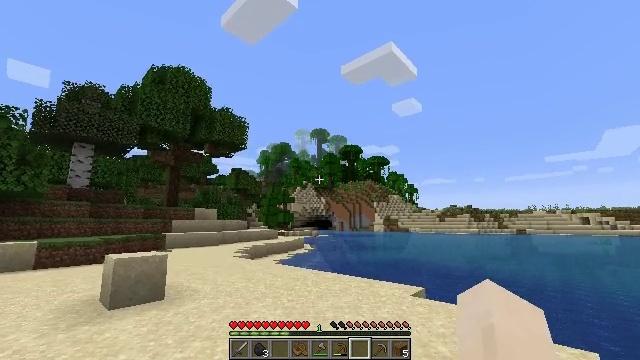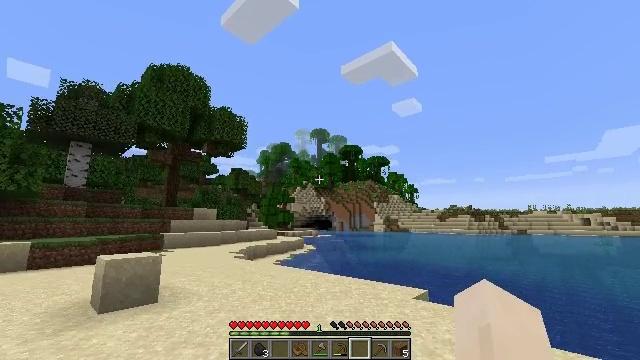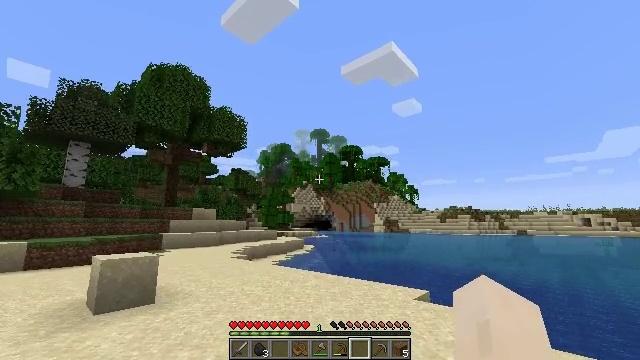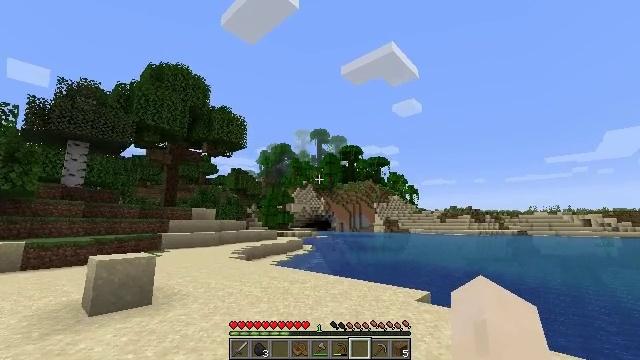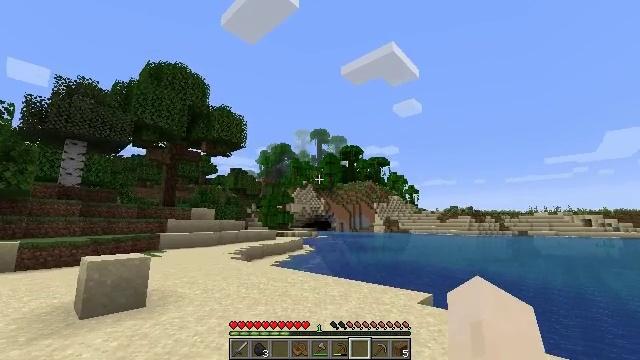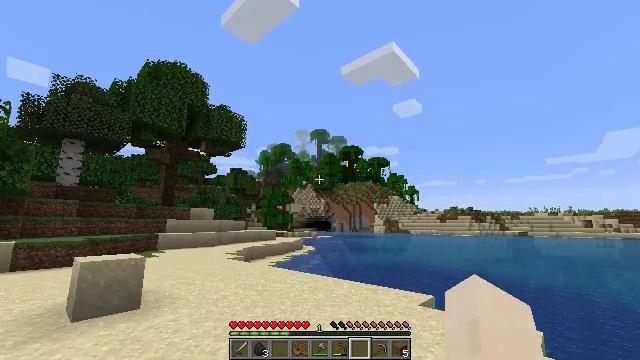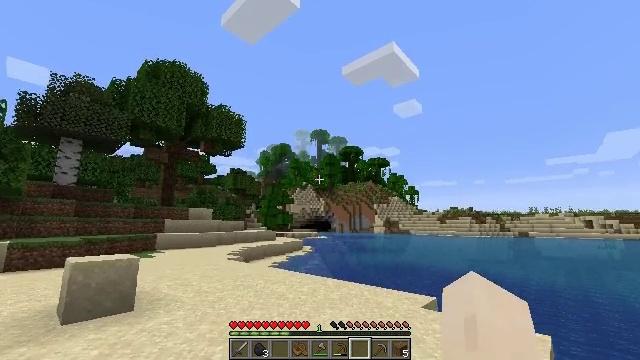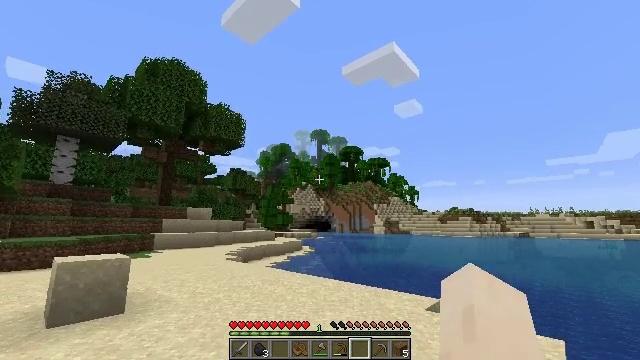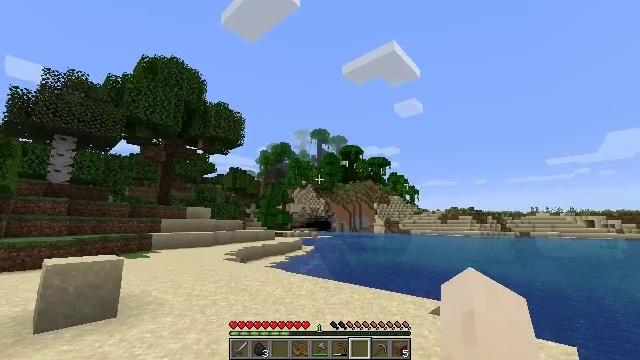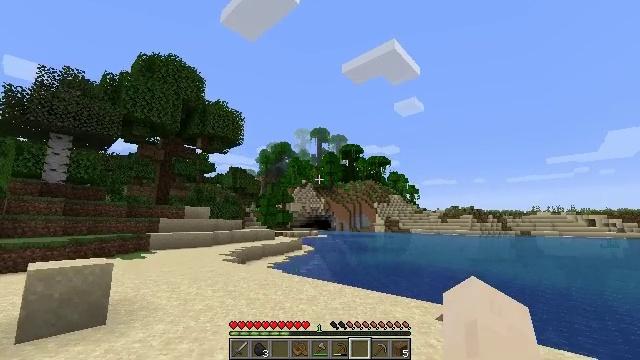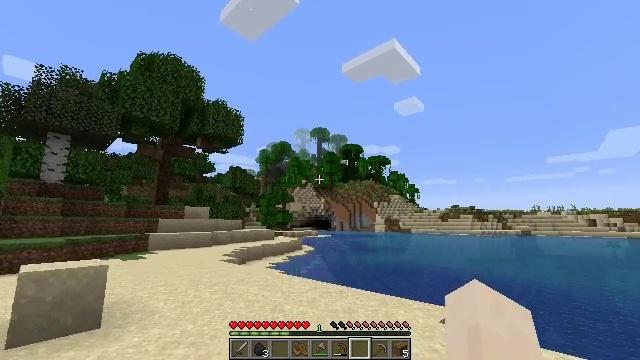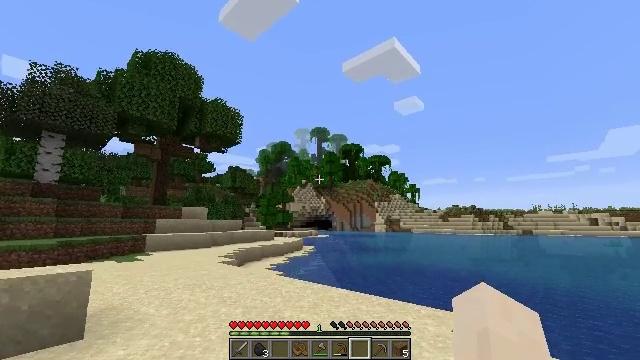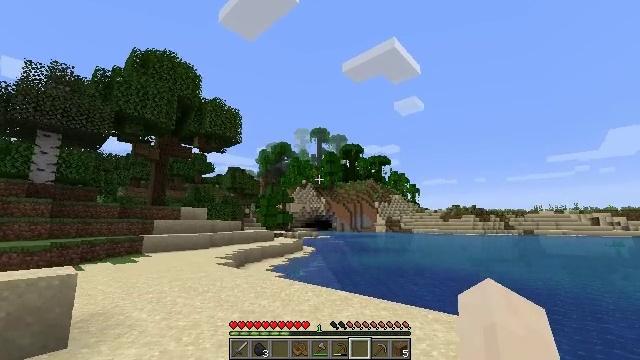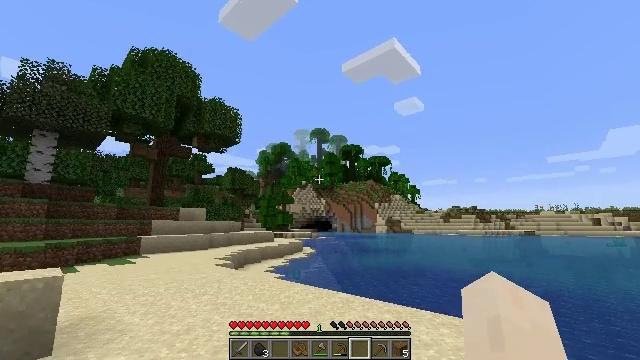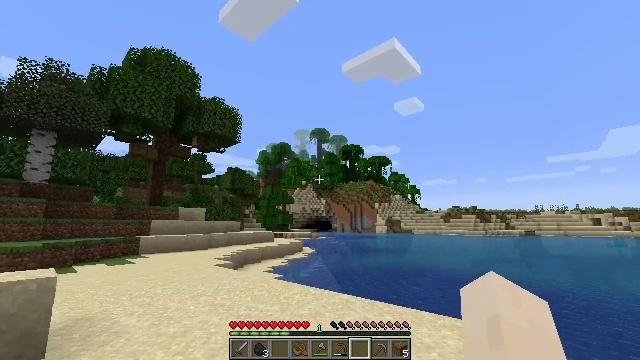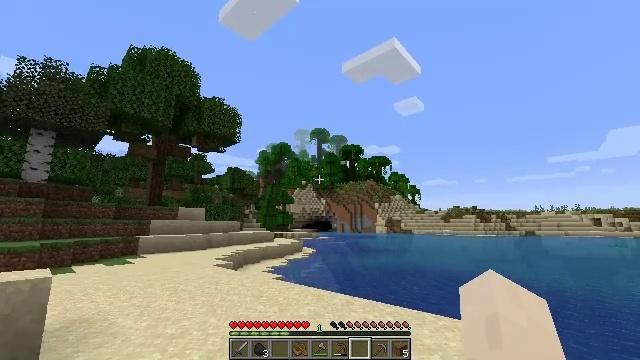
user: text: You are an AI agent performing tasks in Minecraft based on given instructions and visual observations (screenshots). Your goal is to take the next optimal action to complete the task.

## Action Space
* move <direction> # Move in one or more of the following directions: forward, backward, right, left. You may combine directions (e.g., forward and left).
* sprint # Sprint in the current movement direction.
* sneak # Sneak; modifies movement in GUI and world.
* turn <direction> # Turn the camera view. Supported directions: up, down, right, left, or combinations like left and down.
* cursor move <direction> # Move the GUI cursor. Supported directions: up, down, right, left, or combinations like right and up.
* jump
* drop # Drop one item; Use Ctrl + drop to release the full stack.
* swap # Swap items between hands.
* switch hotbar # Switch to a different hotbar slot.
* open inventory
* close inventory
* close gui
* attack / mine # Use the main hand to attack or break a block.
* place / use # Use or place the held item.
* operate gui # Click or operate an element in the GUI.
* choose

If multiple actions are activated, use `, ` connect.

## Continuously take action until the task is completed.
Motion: motion action
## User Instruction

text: Open the furnace and cook salmon.
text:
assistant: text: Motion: no_op
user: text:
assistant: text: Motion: no_op
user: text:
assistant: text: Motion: move forward
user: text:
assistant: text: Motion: move forward
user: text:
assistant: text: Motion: move forward
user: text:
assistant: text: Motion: move forward
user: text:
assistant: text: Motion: move forward
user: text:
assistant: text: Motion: move forward
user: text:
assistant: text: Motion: move forward
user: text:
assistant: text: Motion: move forward
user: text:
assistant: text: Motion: move forward
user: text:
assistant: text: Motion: move forward
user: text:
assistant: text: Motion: move forward
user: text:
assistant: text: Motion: no_op
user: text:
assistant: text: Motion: no_op
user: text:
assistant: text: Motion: no_op
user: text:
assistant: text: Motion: no_op
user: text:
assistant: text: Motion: no_op
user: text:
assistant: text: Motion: no_op
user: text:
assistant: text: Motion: no_op
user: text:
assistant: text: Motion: no_op
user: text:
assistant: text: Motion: no_op
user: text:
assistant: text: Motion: no_op
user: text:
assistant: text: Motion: no_op
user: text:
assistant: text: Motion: move forward
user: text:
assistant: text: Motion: move forward
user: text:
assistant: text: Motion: move forward
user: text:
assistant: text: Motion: move forward
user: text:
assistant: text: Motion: move forward
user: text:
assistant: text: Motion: move forward